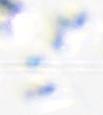
Label: Phaeocystis